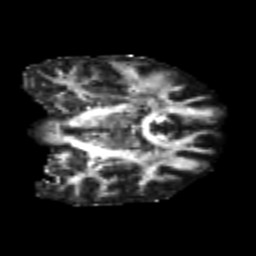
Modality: FA
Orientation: coronal
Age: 21
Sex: male
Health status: healthy
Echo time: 0.074 s